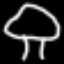
Label: mushroom